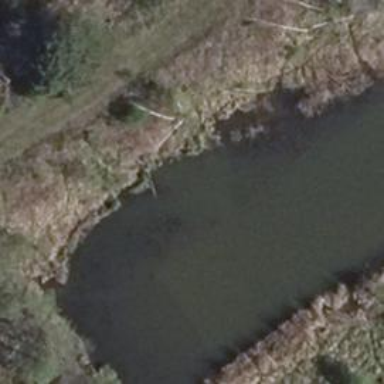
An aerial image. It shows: Pond surrounded by natural water.